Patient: sex M, age 34
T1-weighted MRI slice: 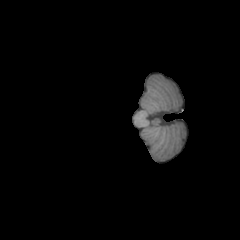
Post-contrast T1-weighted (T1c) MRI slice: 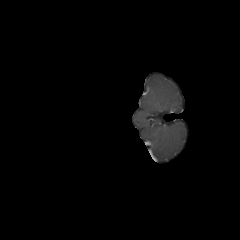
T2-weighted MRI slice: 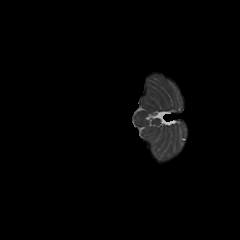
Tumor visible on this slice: no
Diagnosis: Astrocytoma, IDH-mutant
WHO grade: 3